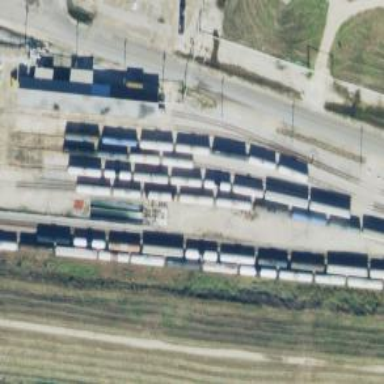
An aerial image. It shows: Railway yard in service.